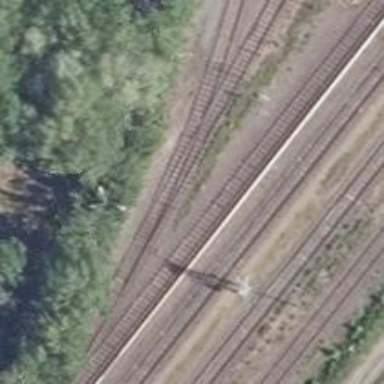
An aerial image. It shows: Railway switch.